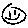
Label: smiley face